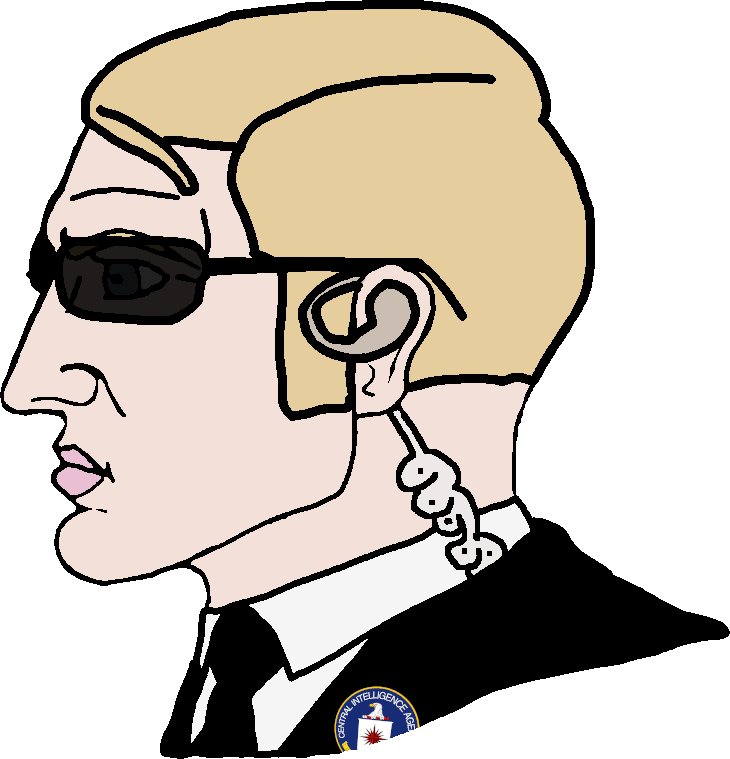
Label: 4_Yes_Chad